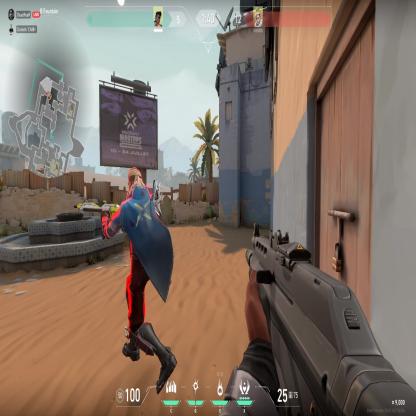
Label: enemy